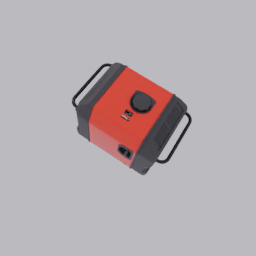
Label: electronics